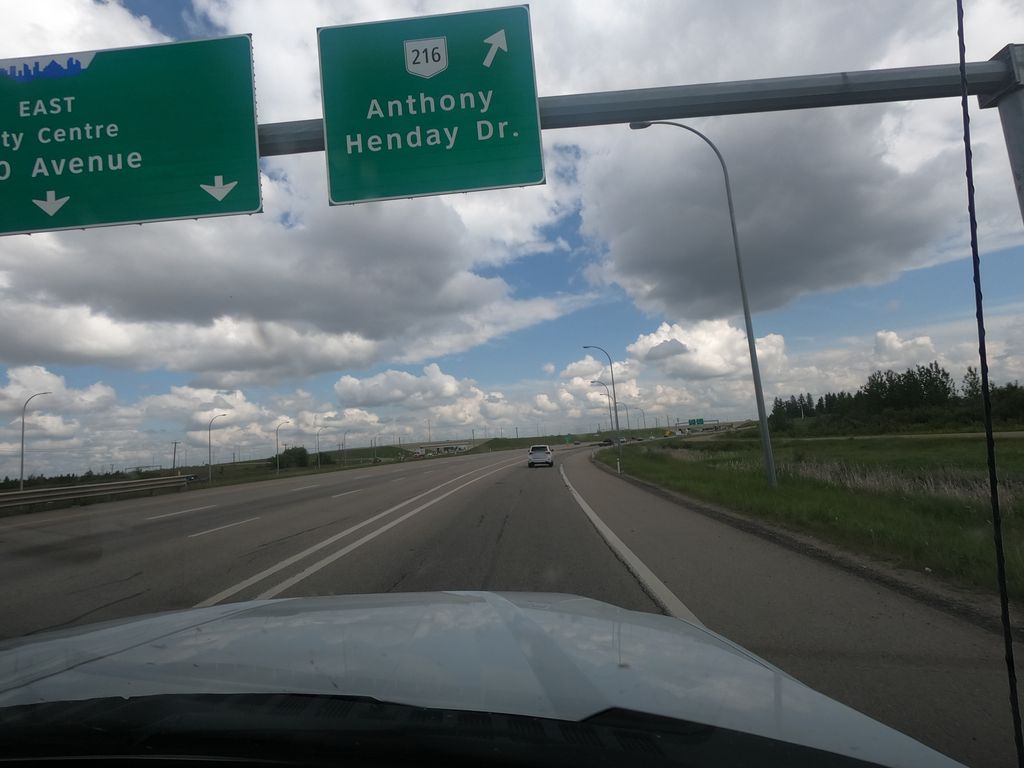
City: edmonton